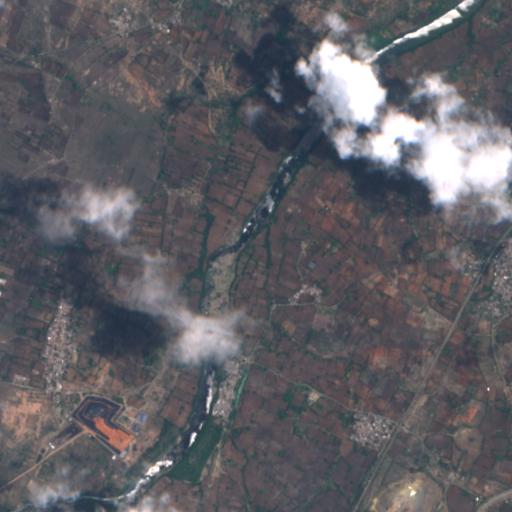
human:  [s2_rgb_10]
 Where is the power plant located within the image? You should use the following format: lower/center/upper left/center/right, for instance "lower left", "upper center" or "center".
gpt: The power plant is located in the lower left of the image.
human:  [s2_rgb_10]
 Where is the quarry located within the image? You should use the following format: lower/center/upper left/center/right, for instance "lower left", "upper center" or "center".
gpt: The quarry is located in the lower of the image.
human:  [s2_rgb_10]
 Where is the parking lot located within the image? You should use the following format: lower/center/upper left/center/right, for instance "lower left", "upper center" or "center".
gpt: There is no parking lot in the image.